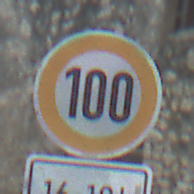
Verkehrszeichen: Geschwindigkeit100
Zusatzzeichen unten: ZeitangabenOhneBeschraenkungAufWochentage1
Umgebung: Outdoor, Suburban
Tageszeit: MorningAfternoon
Wetter: PartlyCloudy
Licht: Natural
Jahreszeit: NotSpecified
Kontrast: LowContrast